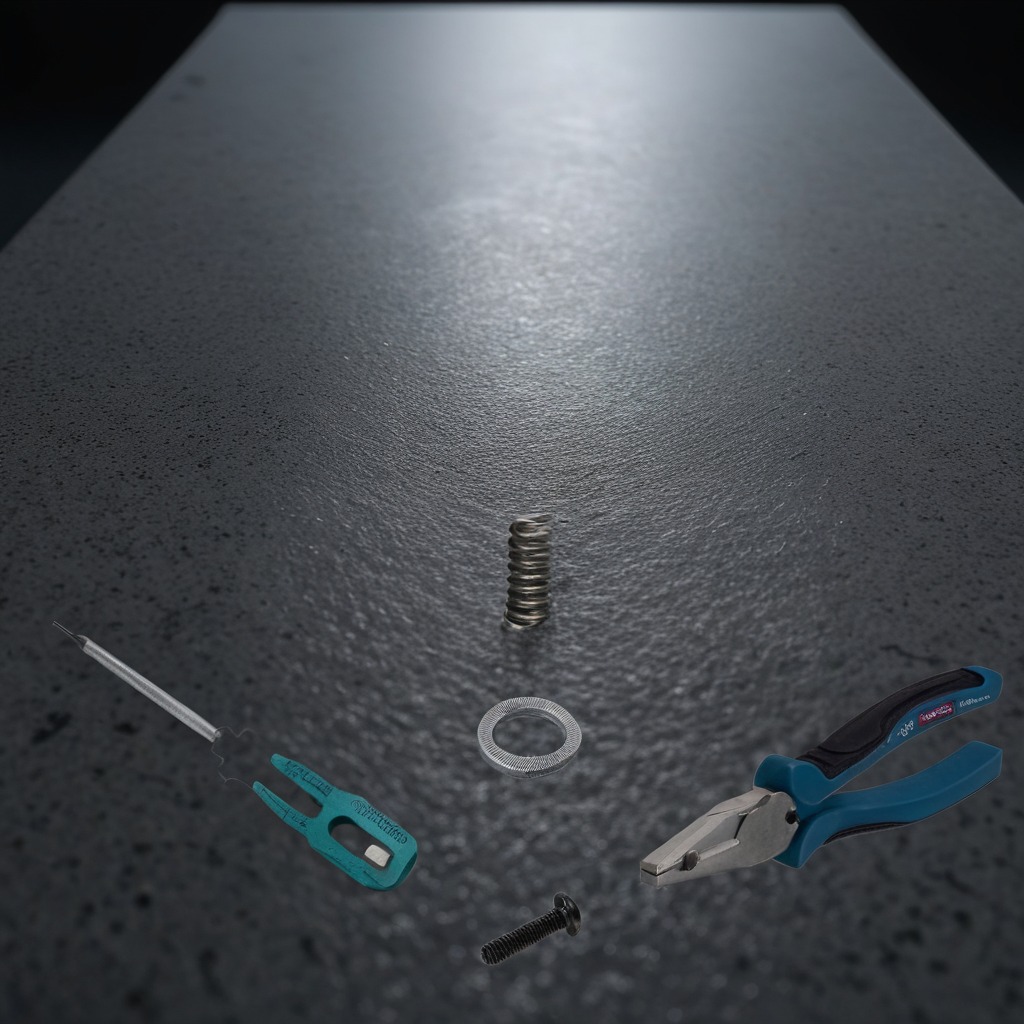
A washer, pliers, spring, and screwdriver are lying on the granite table inside a workshop at night.